Interaction volume radius: 5 \u00c5
Interaction volume height: 35 \u00c5
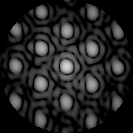
Disorder parameter: 0.2134